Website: slack
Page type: stored-credit-cards
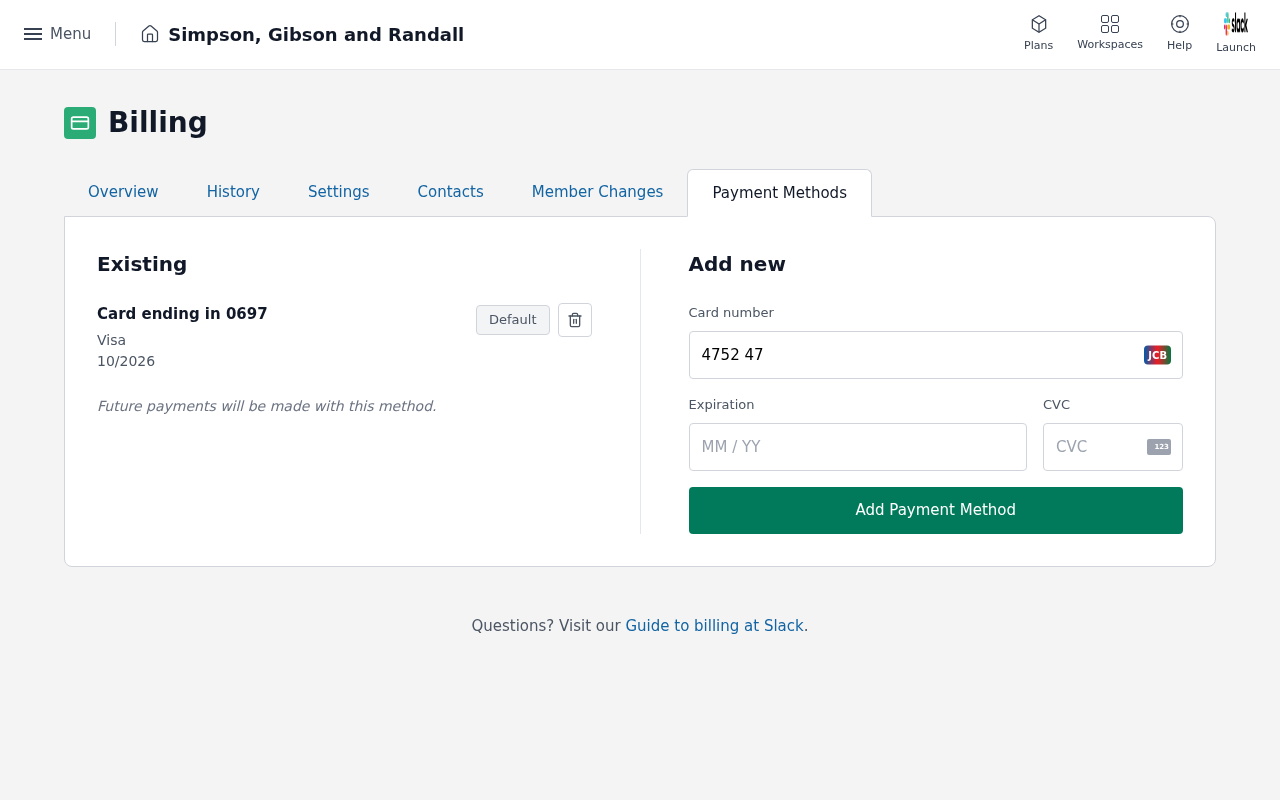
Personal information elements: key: PII_CARD_CVV
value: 700
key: PII_CARD_EXPIRY
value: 10/2026
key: PII_CARD_EXPIRY
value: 10/26
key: PII_CARD_LAST4
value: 0697
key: PII_CARD_NUMBER
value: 4752 4705 2063 0697
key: PII_CARD_TYPE
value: Visa
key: PII_COMPANY
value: Simpson, Gibson and Randall